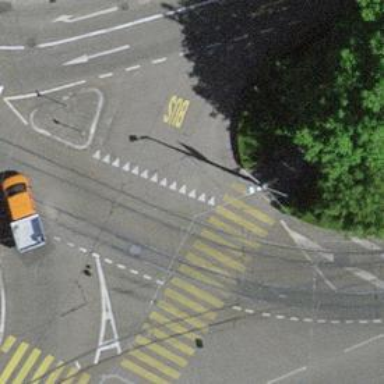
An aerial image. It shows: Railway crossing.